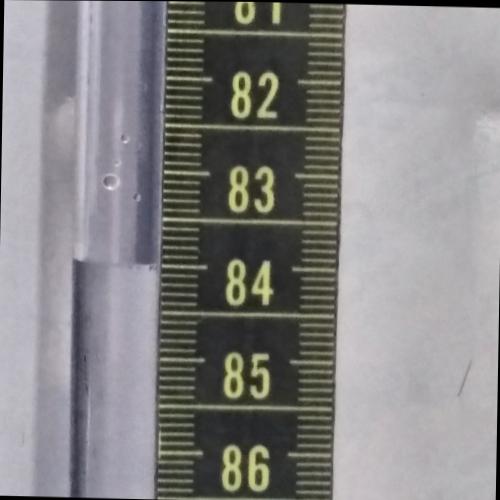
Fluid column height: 84.0 cm